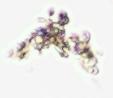
Label: Detritus